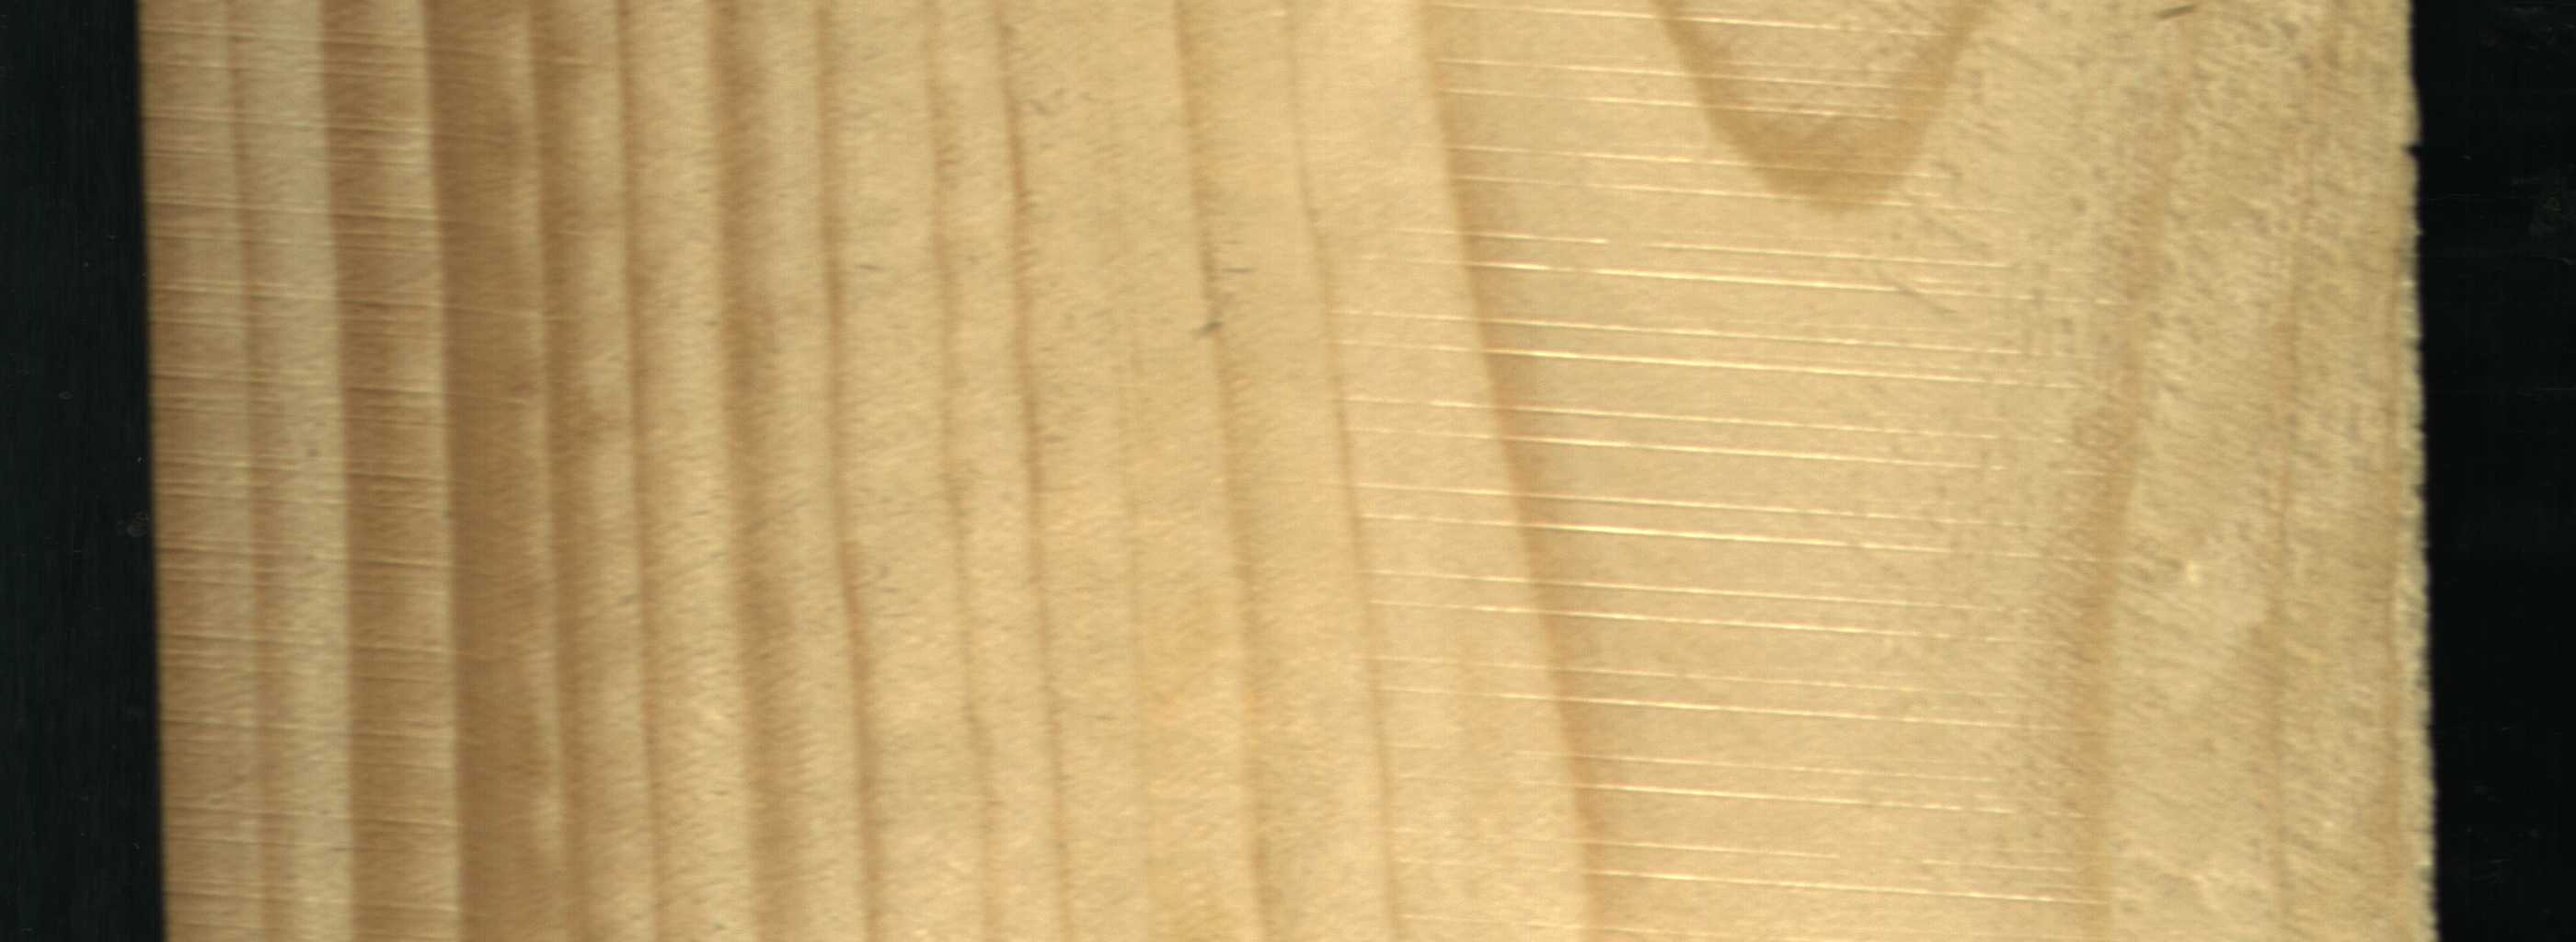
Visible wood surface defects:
Quartzity